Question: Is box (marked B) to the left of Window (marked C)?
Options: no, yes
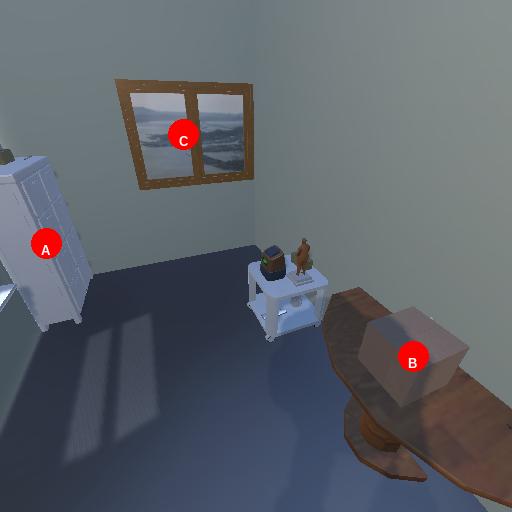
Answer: no